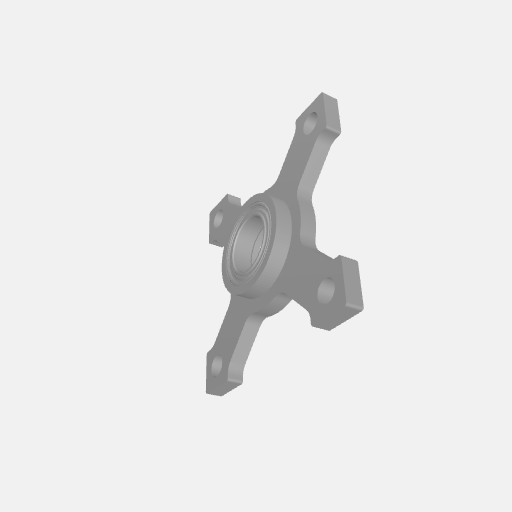
Part: ThruHolePillowBlock10ID